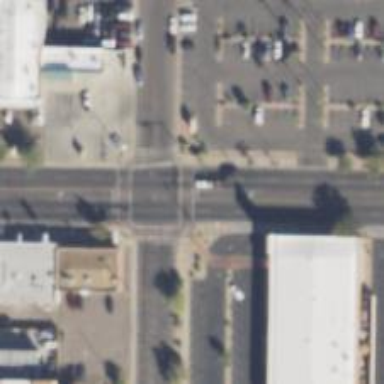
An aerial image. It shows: Solid stop line on the road marking.